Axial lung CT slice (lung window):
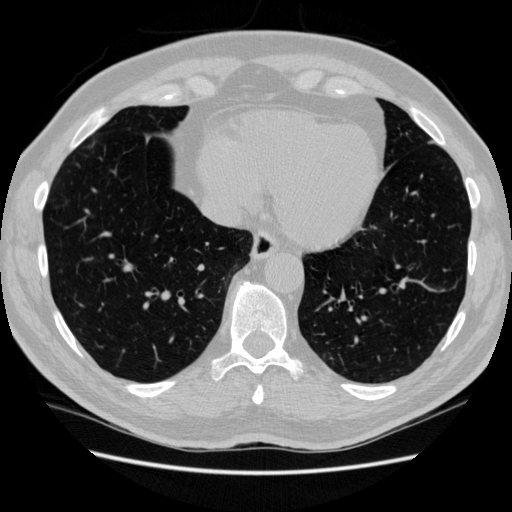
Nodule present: no